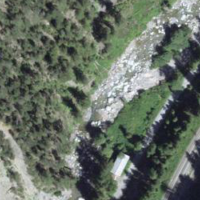
EUNIS habitat code: 45
Species observed at this site:
Saxifraga caesia
Moneses uniflora